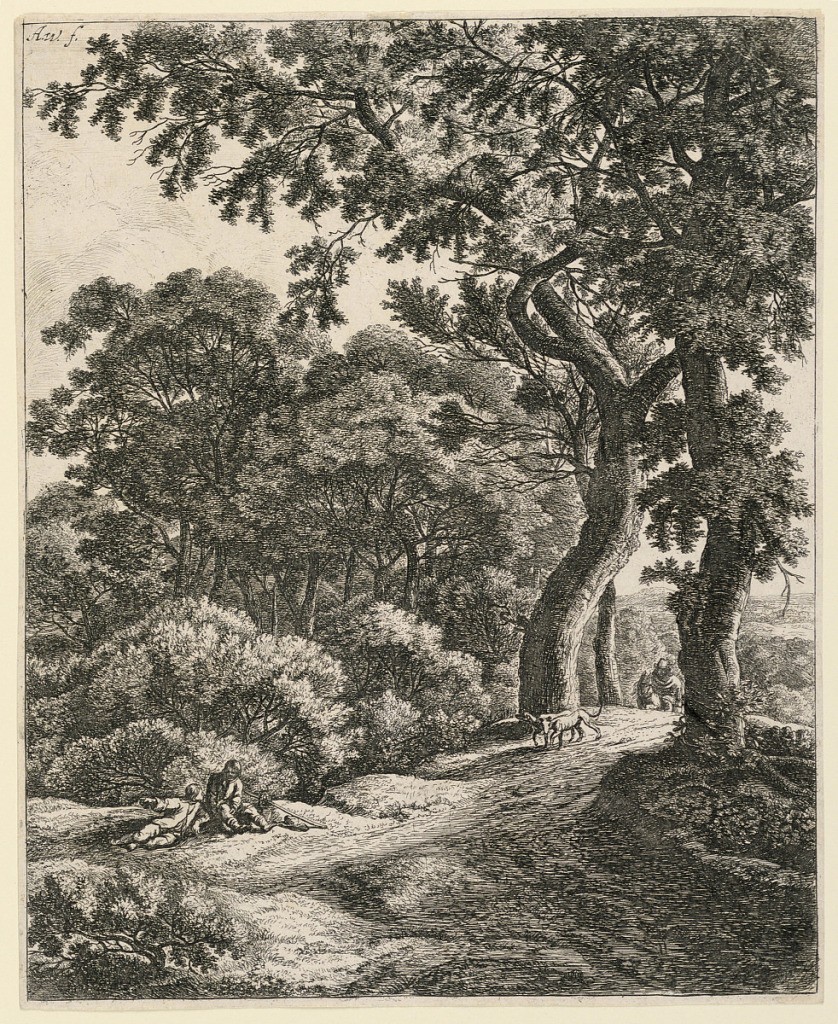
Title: Wooded Landscape with Two Travellers Resting
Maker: Antoni Waterloo, 1618–1677
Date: ca. 1650
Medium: Etching on paper
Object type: Print
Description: Two travelers rest along a wooded road. Two dogs and a man on horseback approach from the right middle distance.